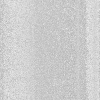
Atmospheric dust classification: dusty